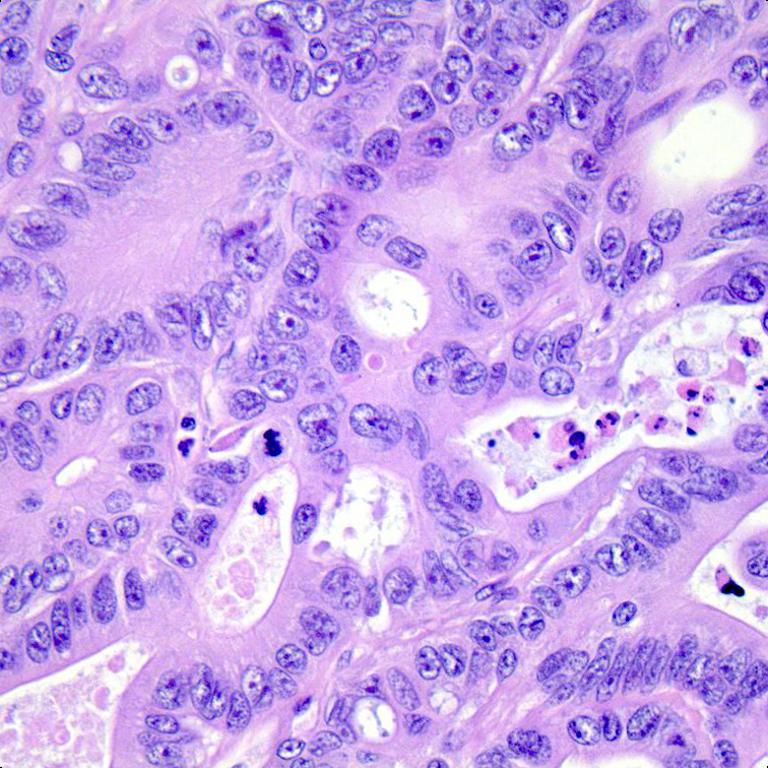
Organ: colon
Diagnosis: adenocarcinomas